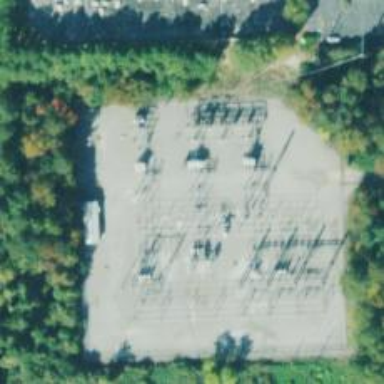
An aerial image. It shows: Switch for power supply.